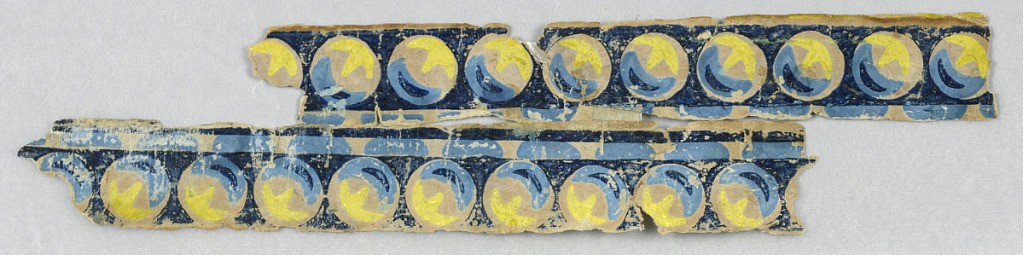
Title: Border
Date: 1840–60
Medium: Block-printed paper
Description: Single row of beading or strung beads, printed in shades of blue and yellow on a gray or light blue ground.